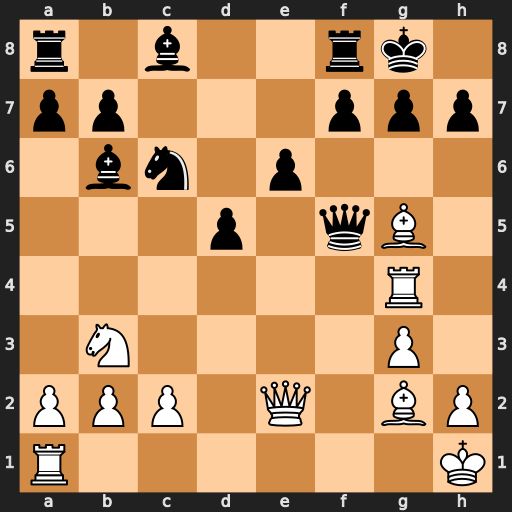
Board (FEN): r1b2rk1/pp3ppp/1bn1p3/3p1qB1/6R1/1N4P1/PPP1Q1BP/R6K
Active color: w
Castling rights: -
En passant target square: -
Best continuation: Rf1 Qxg4 Qxg4